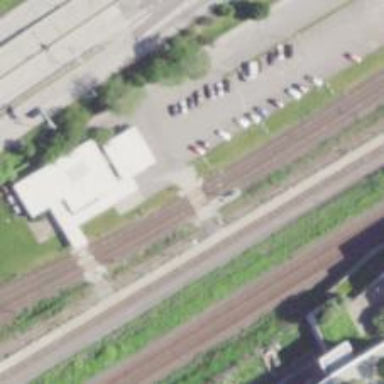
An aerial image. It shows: Crossing for the railway.